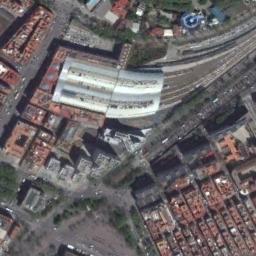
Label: railway_station